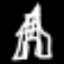
Label: The Eiffel Tower